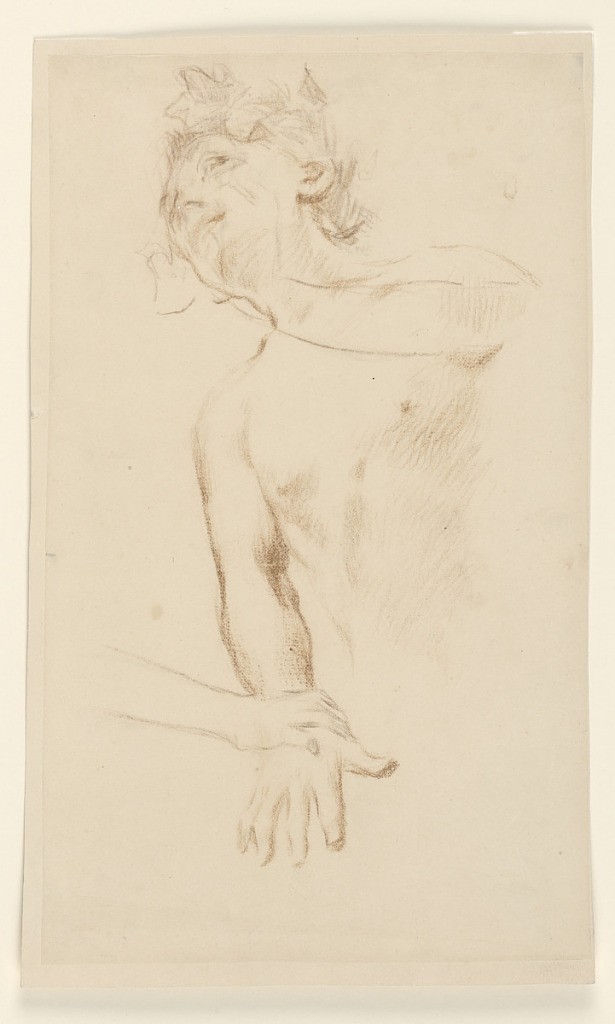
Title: Study for a man, “Vintage Festival,” Mendelssohn Glee Club, New York, NY
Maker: Robert Frederick Blum, American, 1857–1903
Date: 1895–1898
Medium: Pastel crayon on tracing paper mounted to board
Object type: Drawing
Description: Sketch of a male figure's head, chest, and right arm.